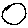
Label: circle